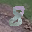
Label: 8